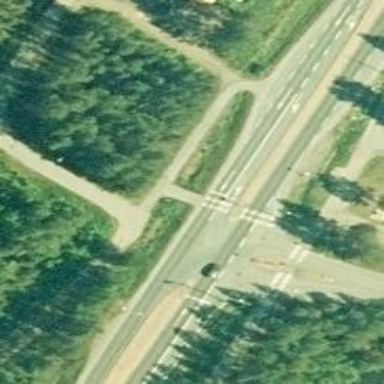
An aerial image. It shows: Controlled road crossing.